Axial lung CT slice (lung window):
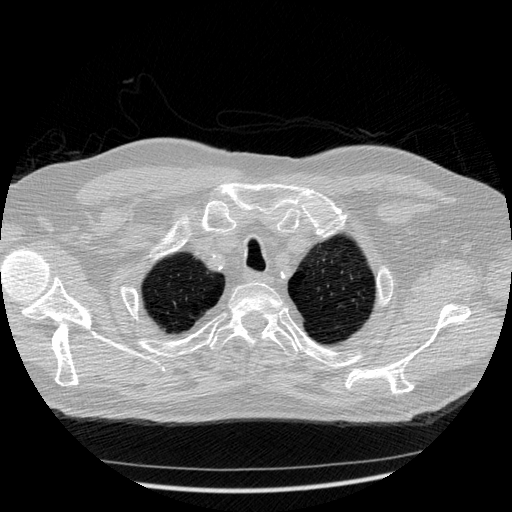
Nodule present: no